Question: I'm trying to perform a circle detection from a laser scan using least squares optimization over a subset of data points. Since the measurements are only obtained for a part of a circle, the least squares method returns faulty result, reporting a circle much closer to the laser than it actually is.
The outcome of the algorithm is shown in the picture. Scatter points indicate the laser measurements, circles are centered on the points returned by the algorithm. Gray semi-transparent shape indicates the robot taking a scan (lasers on the left and on the right of this shape).
I'm interested only in the local coordinates of the circle, which has known radius RR.
PS. I assume that the scan is separated into clusters (self.clusters[i] is one cluster), which are the lists of [x,y] laser points
'''
def circle(x, scan):
xc, yc = x
f = sqrt((scan[:,0] - xc)**2 + (scan[:,1] - yc)**2) - RR
return f
def optimize_detect_circles(self):
centre = [1,1]
for i in range(0, self.number_of_clusters):
range_points = np.array(self.clusters[i])
sol = optimize.root(circle, centre, args=(range_points), method='lm')
self.circle_candidates.append(sol.x)
print sol.x
'''
Here's the picture:

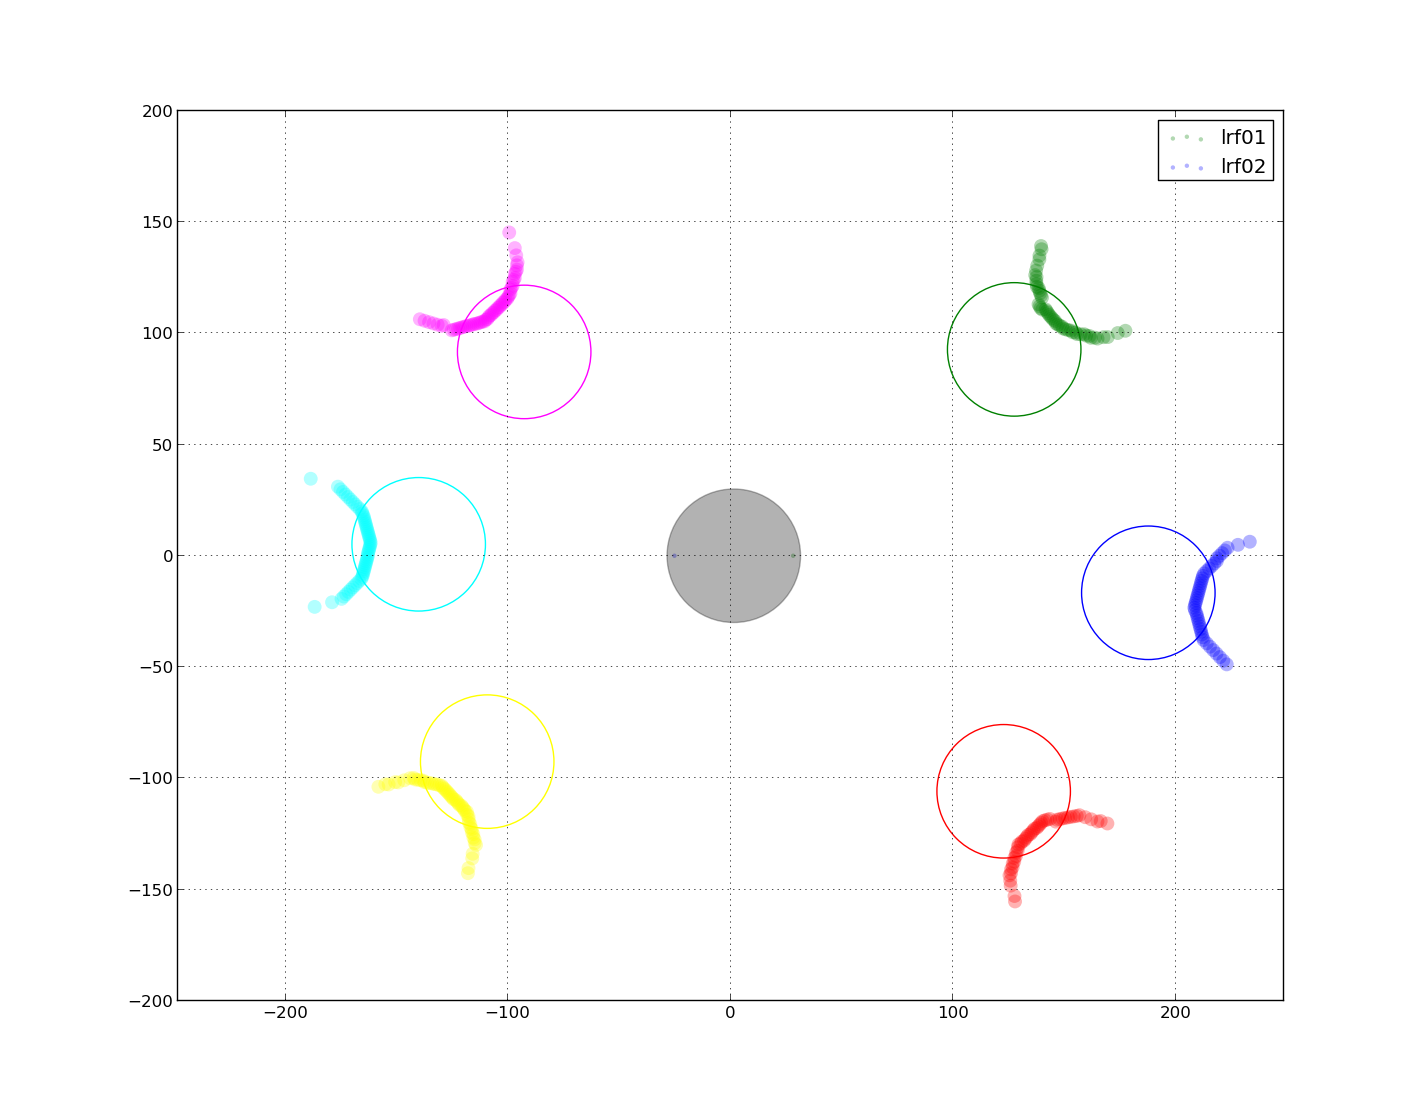
Answer: '1,1' is too far from the correct value; you most probably fall into some local optimum.
Try starting from a point much closer to the real center. You find it by first fitting a straight line to your cluster; then separate the points into two halves, according to which half of the line they project onto; fit lines next, each to one of your new two subclusters; and find an intersection point for the two perpendiculars at their middle points.
This is predicated on your clusters being arcs not bigger than 180 degrees in span, which they seem like they are. If not, just repeat the subdivision, to get four chords instead of two.